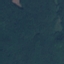
Label: Forest